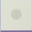
Piece: xx